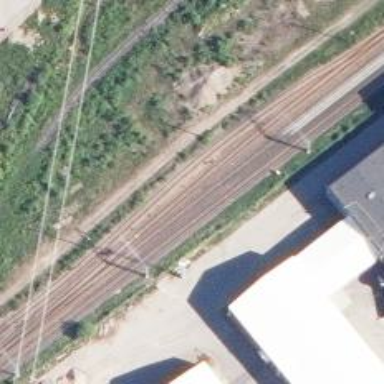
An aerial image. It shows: Railway signal.